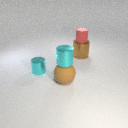
large brown rubber sphere in front of large brown metal cylinder